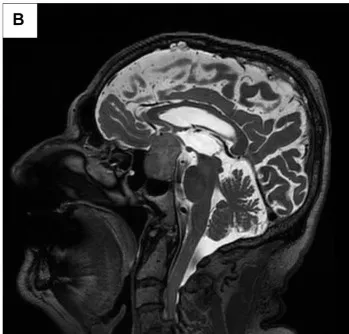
(A,B) Case 5: Pre-surgical MRI coronal and sagittal showing a solid, polylobulated lesion, 35 mm x 27 mm x 38 mm, hyperintense on T2 with some cystic areas. An extension toward the suprasellar cistern, generating a mass effect on the hypothalamus and the optic chiasm is shown invading both cavernous sinuses.
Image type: radiology (mri)